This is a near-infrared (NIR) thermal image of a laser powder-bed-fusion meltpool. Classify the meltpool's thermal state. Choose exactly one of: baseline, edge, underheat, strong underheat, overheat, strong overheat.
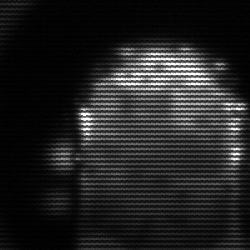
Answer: baseline